Aerial crown-view tile of a tropical tree (Barro Colorado Island, Panama), acquired 20250818:
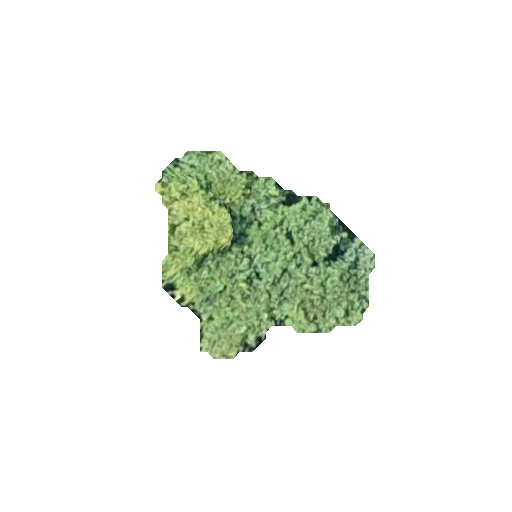
Species: Inga marginata
GBIF accepted scientific name: Inga marginata
Crown area: 42.94 m²